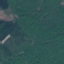
Label: Forest